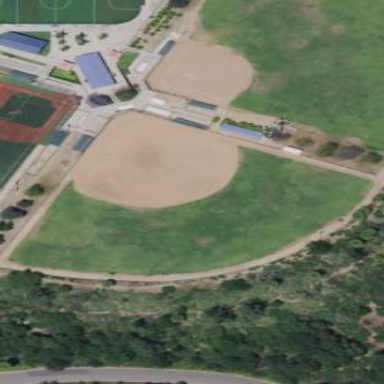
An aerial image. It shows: Baseball pitch for leisure and sports activities.